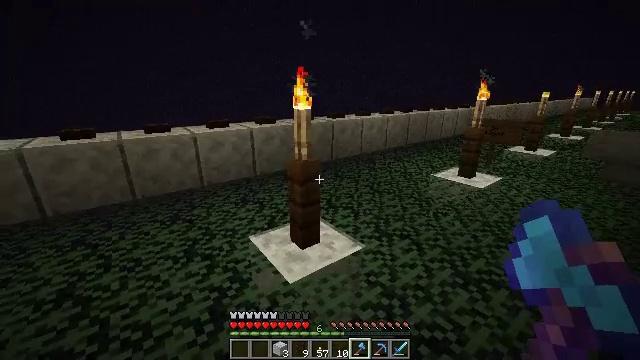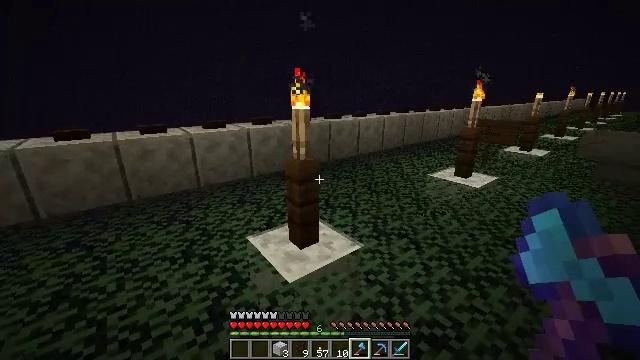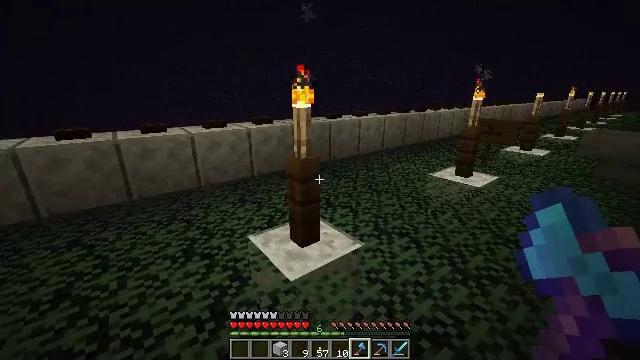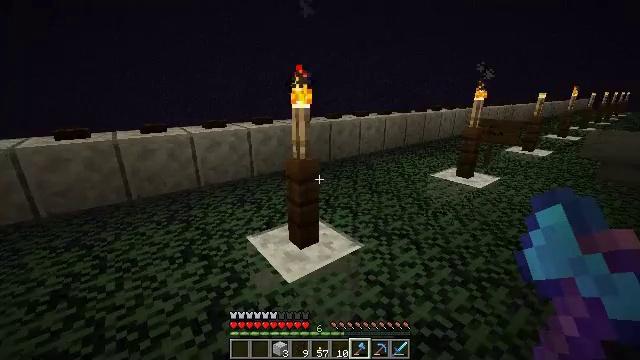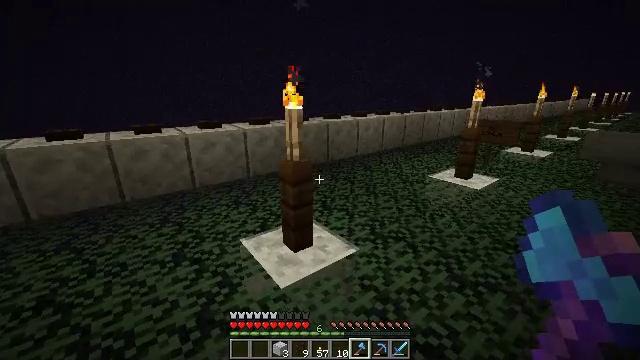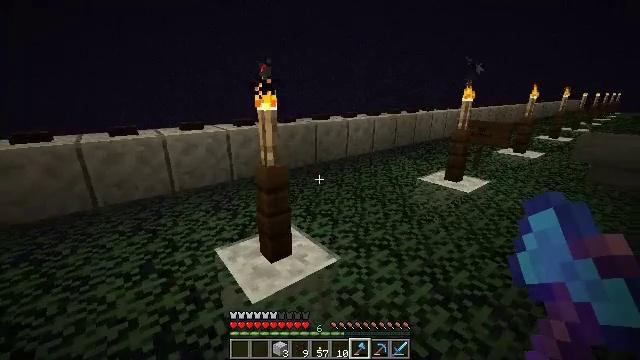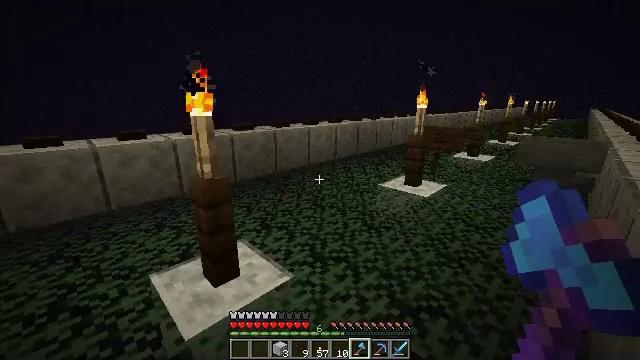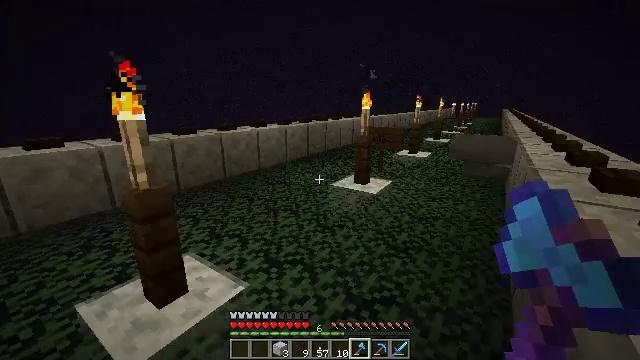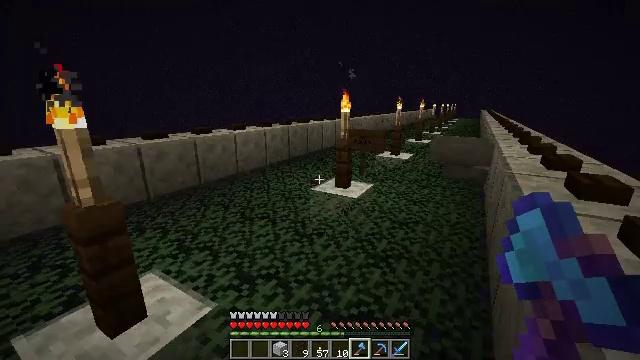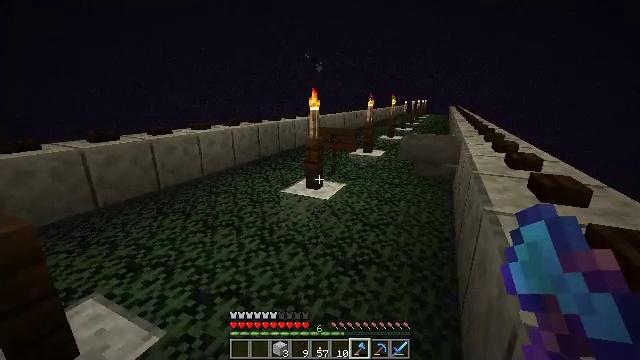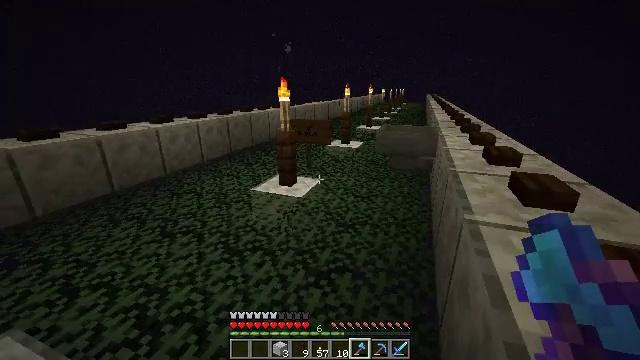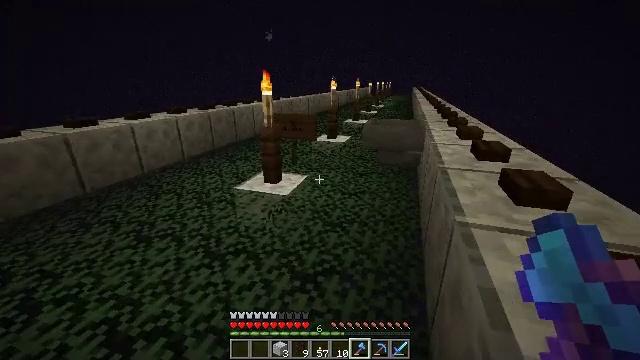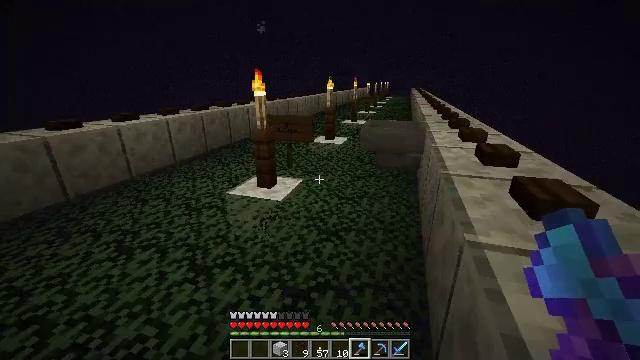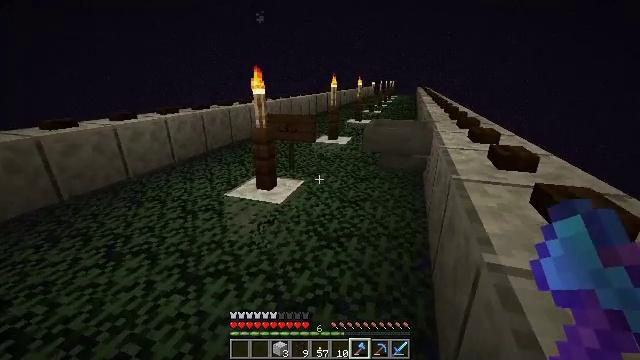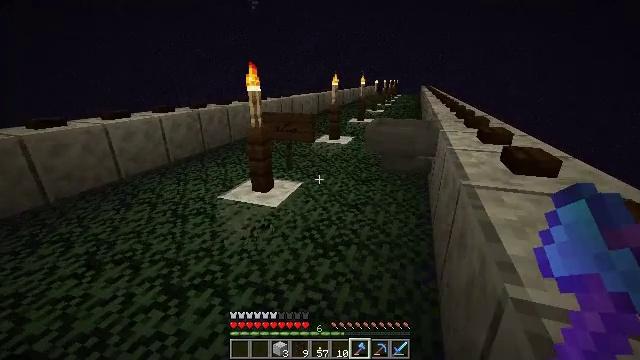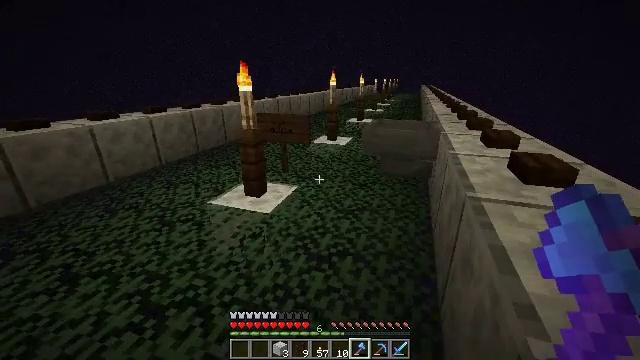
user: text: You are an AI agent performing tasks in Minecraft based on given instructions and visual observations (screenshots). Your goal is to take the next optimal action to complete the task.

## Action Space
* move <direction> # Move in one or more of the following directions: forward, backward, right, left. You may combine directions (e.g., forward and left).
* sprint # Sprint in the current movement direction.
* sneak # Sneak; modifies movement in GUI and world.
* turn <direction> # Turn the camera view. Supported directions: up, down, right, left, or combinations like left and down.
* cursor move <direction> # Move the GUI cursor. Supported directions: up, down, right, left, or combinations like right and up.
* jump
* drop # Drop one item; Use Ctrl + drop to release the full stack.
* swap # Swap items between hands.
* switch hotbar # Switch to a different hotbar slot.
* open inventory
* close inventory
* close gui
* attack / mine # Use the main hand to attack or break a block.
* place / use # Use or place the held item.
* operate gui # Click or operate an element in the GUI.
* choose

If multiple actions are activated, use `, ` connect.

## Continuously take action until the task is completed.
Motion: motion action
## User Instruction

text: Mine the dark oak button from the wall.
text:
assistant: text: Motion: no_op
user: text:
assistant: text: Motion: no_op
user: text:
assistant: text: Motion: move forward and move right
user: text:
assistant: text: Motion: move forward and move right
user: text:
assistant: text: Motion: move forward and move right
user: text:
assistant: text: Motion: move forward and move right, turn right and up
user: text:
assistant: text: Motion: move forward and move right, turn right
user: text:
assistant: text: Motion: move forward and move right, turn right
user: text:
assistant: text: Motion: move forward and move right, turn right
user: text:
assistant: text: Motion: move forward and move right, turn right and down
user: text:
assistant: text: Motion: move forward and move right, turn right and down
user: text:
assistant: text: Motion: move forward and move right
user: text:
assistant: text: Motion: move forward and move right, turn left
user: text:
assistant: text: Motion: move forward and move right
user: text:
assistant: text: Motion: move forward and move right
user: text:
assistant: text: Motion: move forward
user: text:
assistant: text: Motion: move forward
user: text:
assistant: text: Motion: move forward
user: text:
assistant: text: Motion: move forward
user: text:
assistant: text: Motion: move forward, turn down
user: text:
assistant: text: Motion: move forward, turn down
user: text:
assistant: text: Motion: move forward
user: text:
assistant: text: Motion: move forward and move right
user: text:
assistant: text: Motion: move forward and move right
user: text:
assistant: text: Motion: move forward and move right
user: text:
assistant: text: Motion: move forward and move right
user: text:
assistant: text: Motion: move forward and move right
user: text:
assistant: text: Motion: move forward and move right, turn right and down
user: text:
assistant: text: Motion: move forward and move right, turn right, jump
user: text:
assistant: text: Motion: move forward and move right, turn right and down, jump